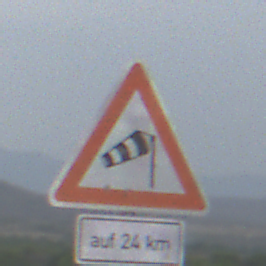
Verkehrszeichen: SeitenwindVonRechts
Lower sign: LaengeEinerStrecke6
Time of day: Midday
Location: Outdoor (Nature)
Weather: PartlyCloudy
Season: NotSpecified
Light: Natural